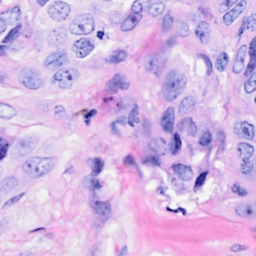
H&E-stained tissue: Breast